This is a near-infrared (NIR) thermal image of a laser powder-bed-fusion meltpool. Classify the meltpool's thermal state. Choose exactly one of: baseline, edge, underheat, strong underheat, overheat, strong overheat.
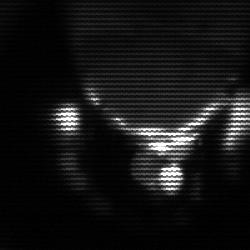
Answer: baseline